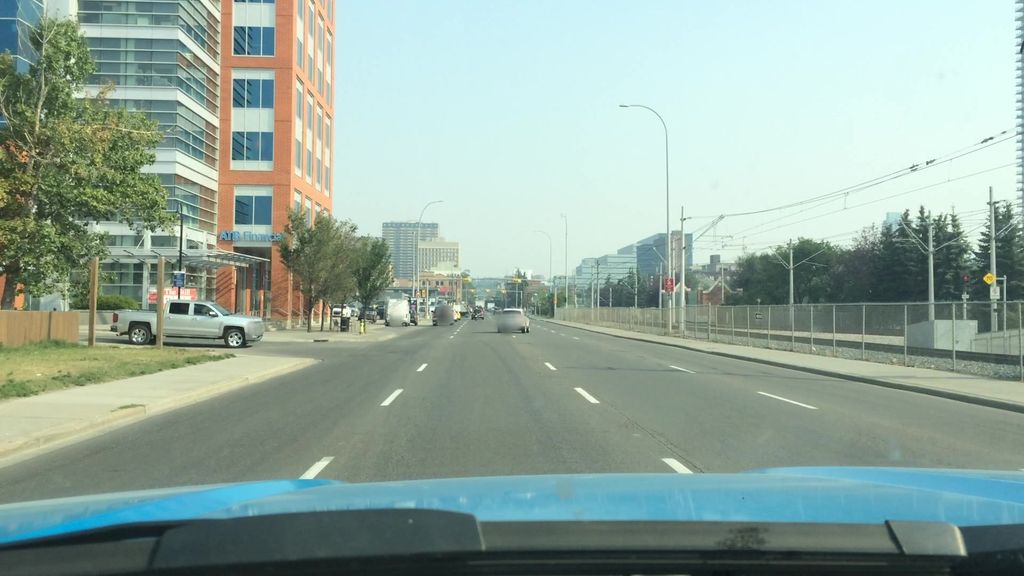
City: calgary